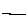
Label: line